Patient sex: M
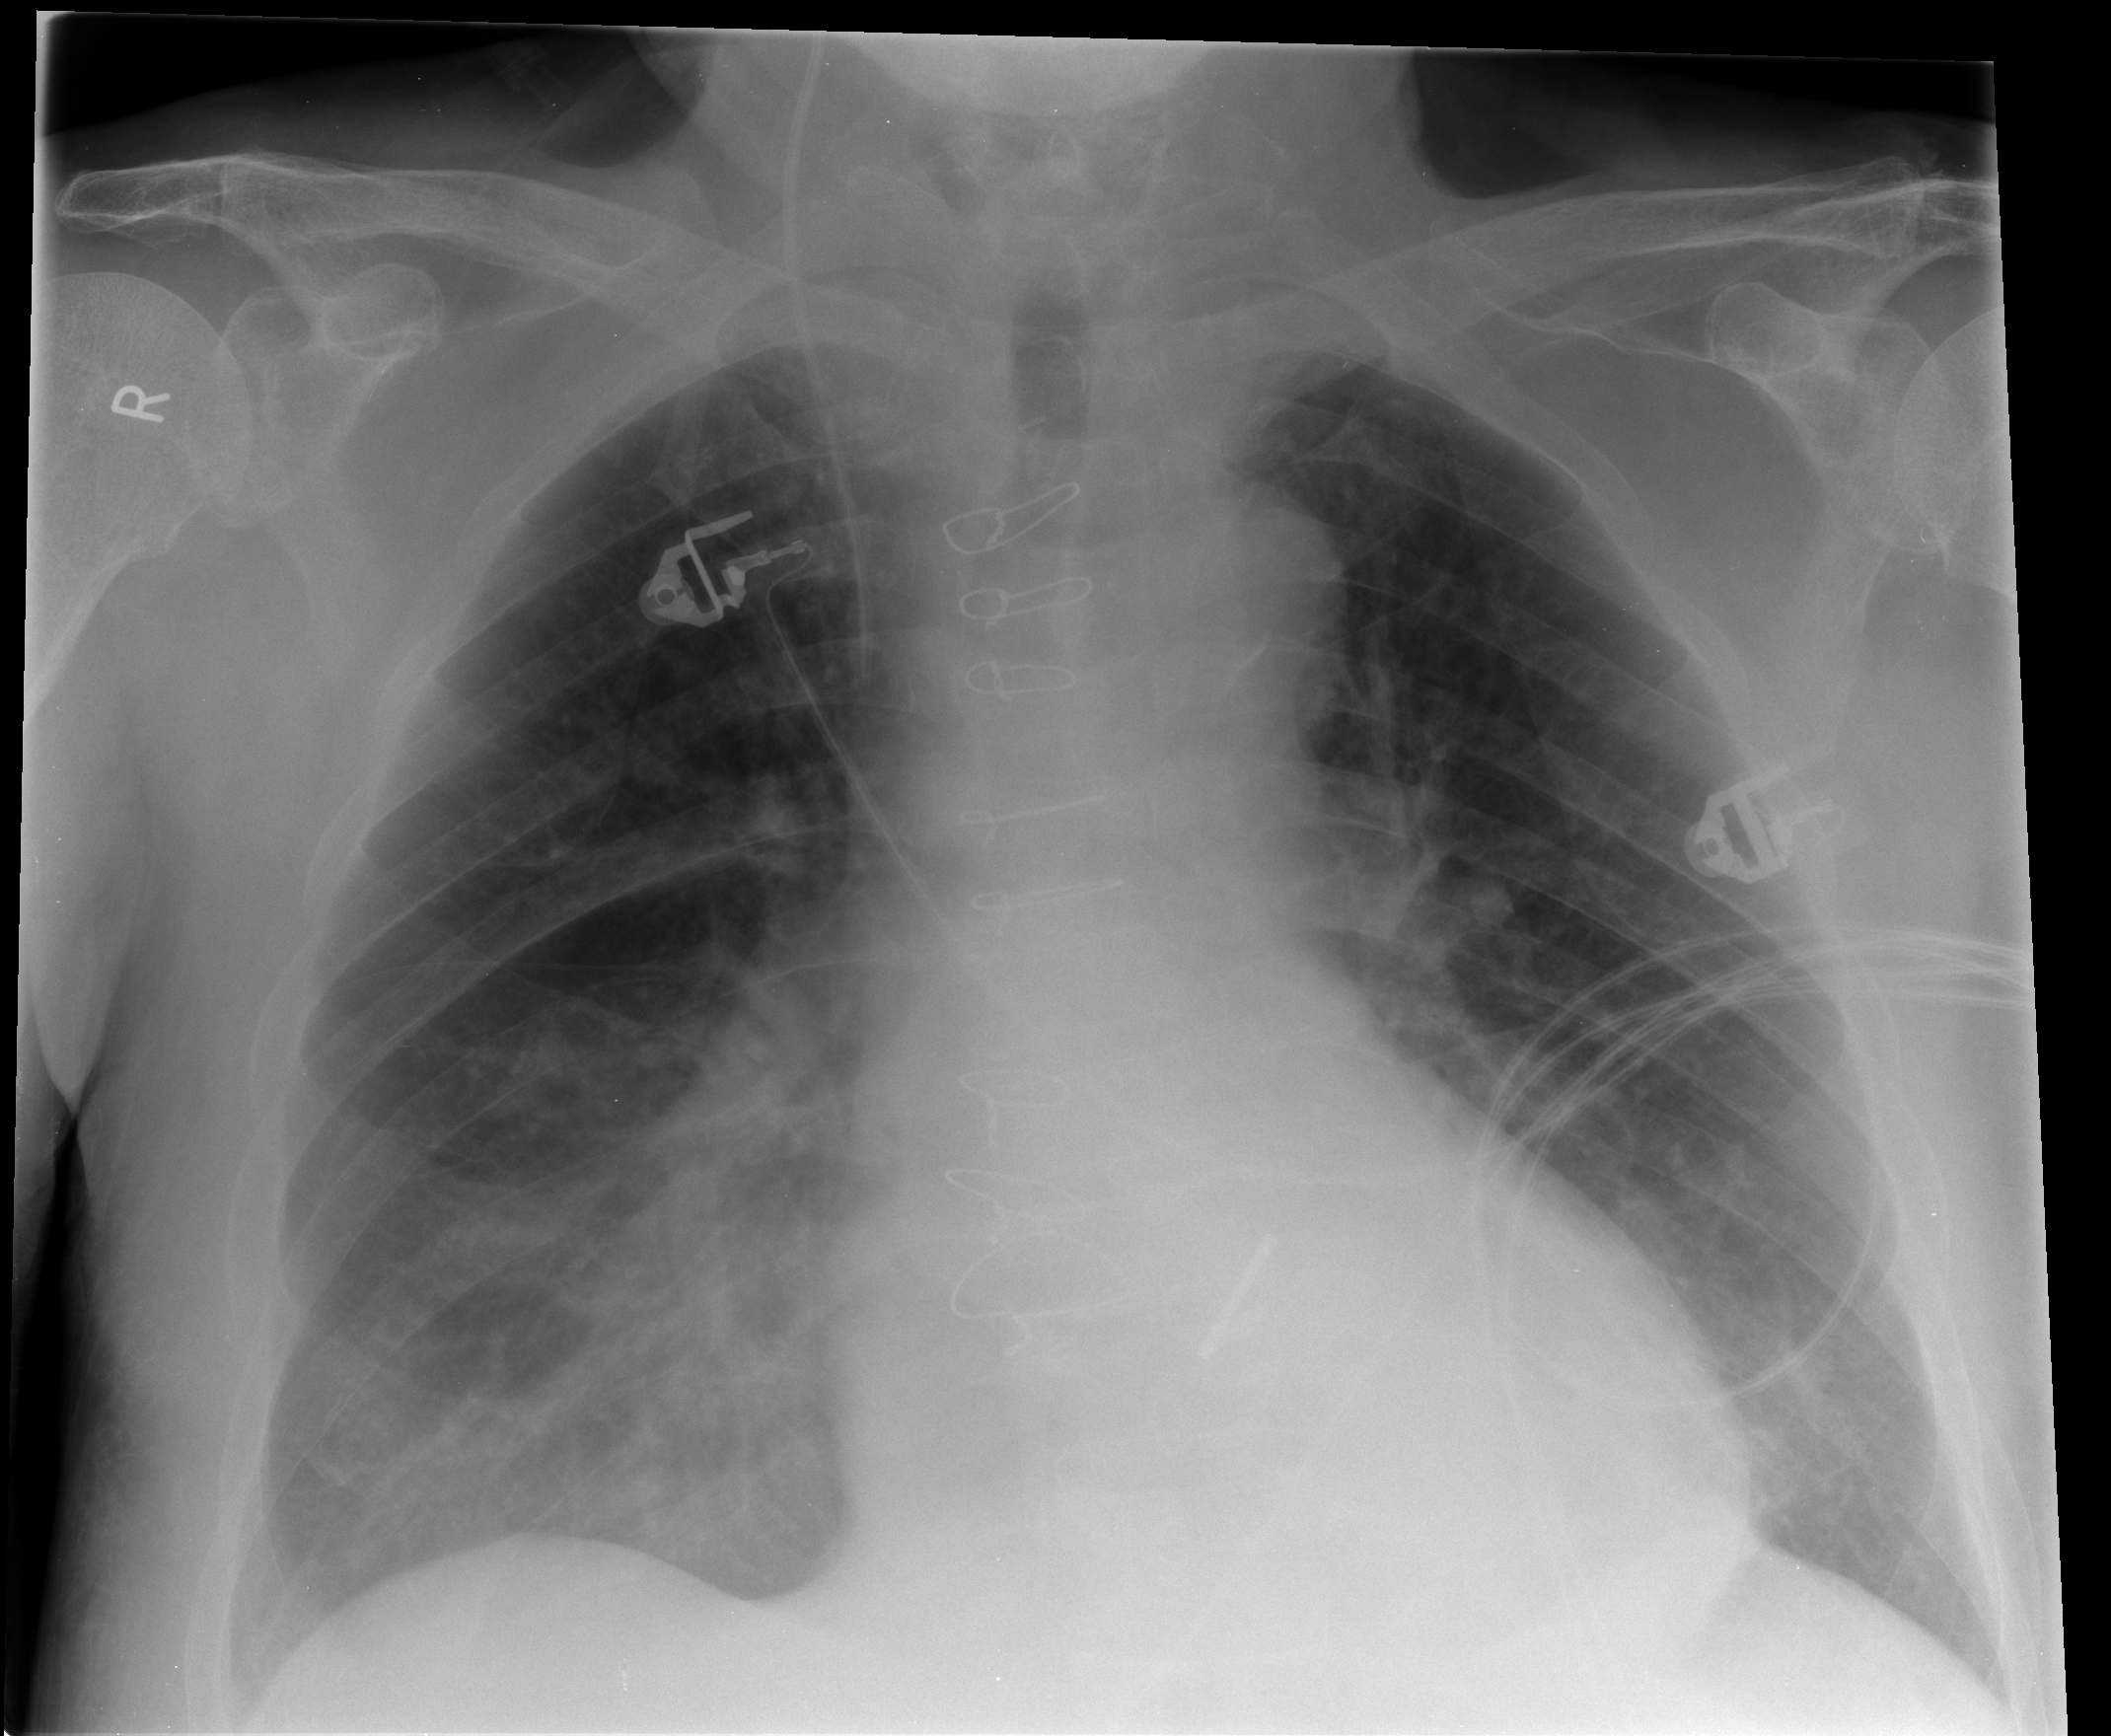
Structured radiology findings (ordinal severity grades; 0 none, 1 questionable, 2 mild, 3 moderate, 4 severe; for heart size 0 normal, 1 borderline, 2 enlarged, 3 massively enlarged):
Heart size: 2
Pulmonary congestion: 1
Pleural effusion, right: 0
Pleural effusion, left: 0
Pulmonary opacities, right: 0
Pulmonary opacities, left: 0
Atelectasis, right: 2
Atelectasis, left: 1